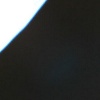
Label: space